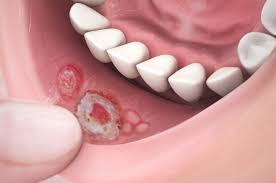
Condition: Mouth Ulcer